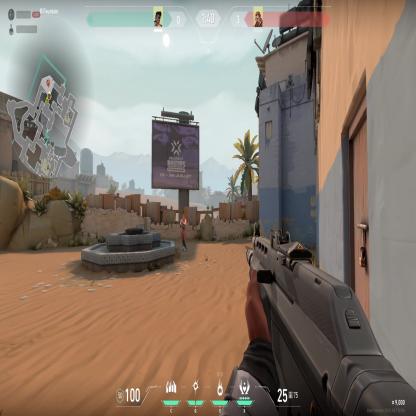
Label: enemy